Question: Below I have a small js based simulator for different command tools. The user enters a command, and if it's correct, it displays it at the top. For future uses, I need to make sure it can handle as many commands as needed before completing the simulation. This means inevitably I'll have content overflowing.
My solution now was setting the Y overflow to auto, adding the scrollbar, and a little jquery to keep the client scrolled to the bottom of the output div at all times, because the content is being appended below the previous content each time a user enters the correct command.
Right now this works fine, except I would like to remove the scroll bar. I'd like the content to behave in the same way overflow auto would and does, except without a visible scrollbar.

Is there a way I could do this with jquery or javascript?
I know I can do some css tricks to put some sort of black over the scrollbar with a z-index, but I'd like to avoid that if possible.
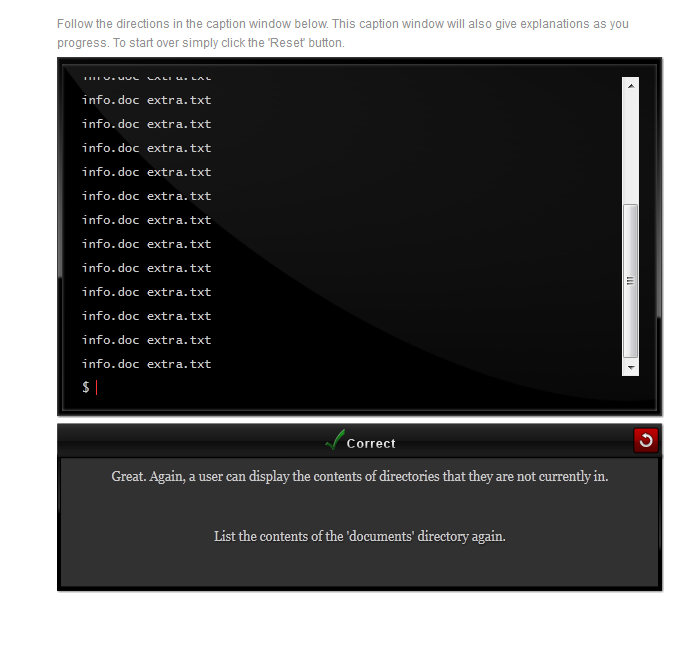
Answer: All you need is to add 'overflow: hidden' to your container and scroll it once content is loaded:
'''
div.scrollTop = div.scrollHeight;
'''
Demo <URL>